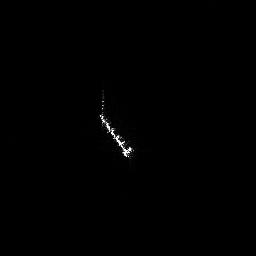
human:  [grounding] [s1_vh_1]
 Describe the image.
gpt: In the satellite image, there is  <ref>1 large ship </ref> <box>[[37, 33, 53, 62, 0]]</box> located at center.